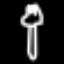
Label: fork